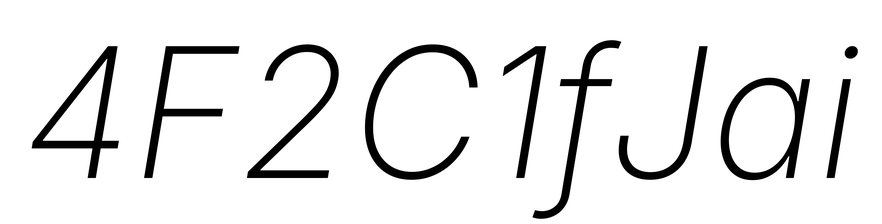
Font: Inter-Italic_ExtraLight_Italic